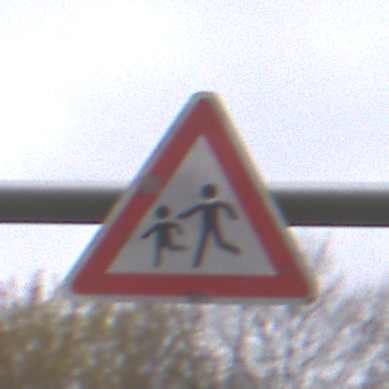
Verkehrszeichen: KinderRechts
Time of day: MorningAfternoon
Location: Outdoor (Nature)
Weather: Overcast
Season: Autumn
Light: Natural